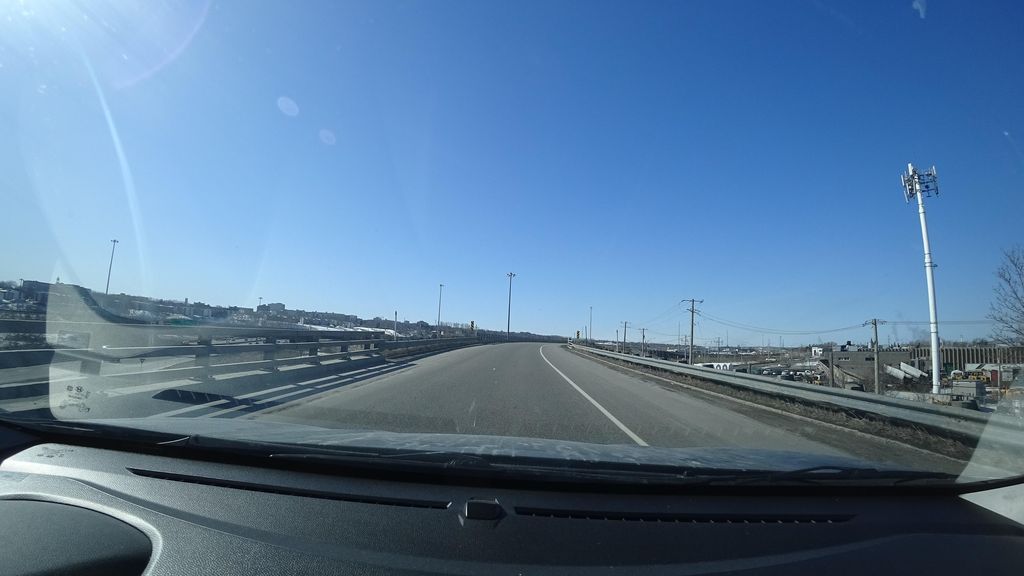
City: quebec_city